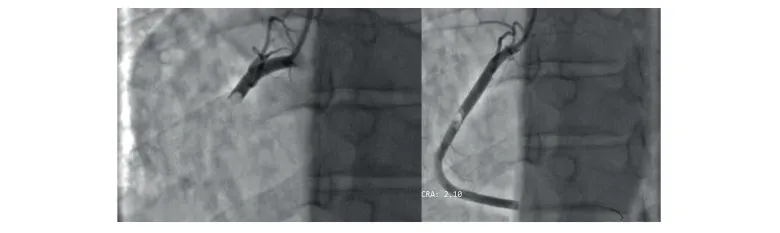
Cineangiocoronariografia com oclusao em 1/3 proximal de ACD com imagem negativa sugestiva de trombo a esquerda, e, a direita, imagem de migracao distal do trombo apos tentativa de recanalizacao.
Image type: radiology (x_ray)